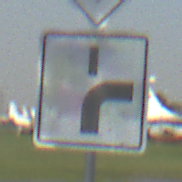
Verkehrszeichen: VerlaufVorfahrtsstrasse8
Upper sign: Vorfahrtsstrasse
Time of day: MorningAfternoon
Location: Outdoor (Special)
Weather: Clear
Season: NotSpecified
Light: Natural